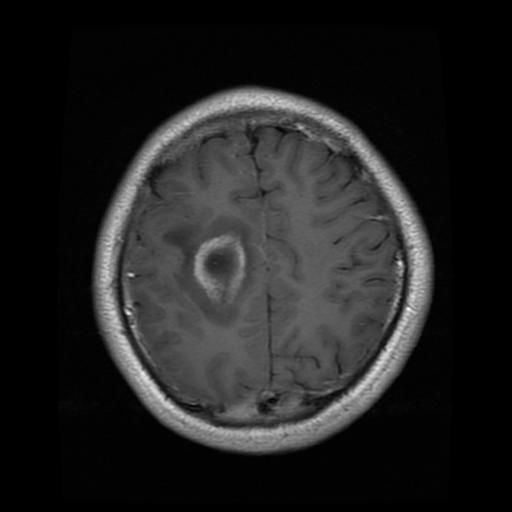
Label: glioma